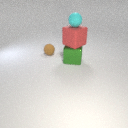
large red rubber cube above large green metal cube